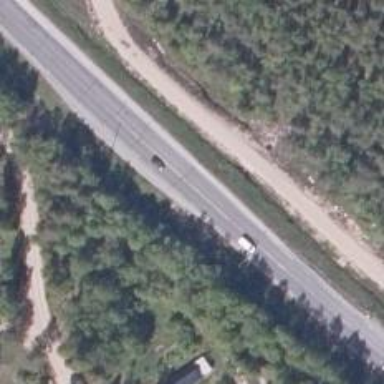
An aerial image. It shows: Asphalt road classified as trunk highway.